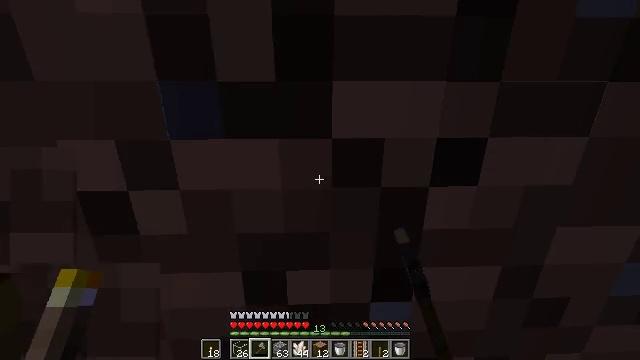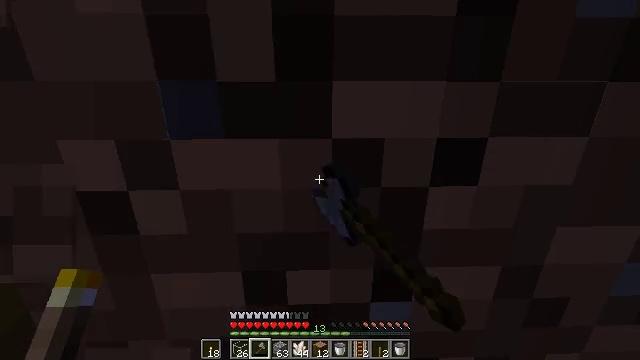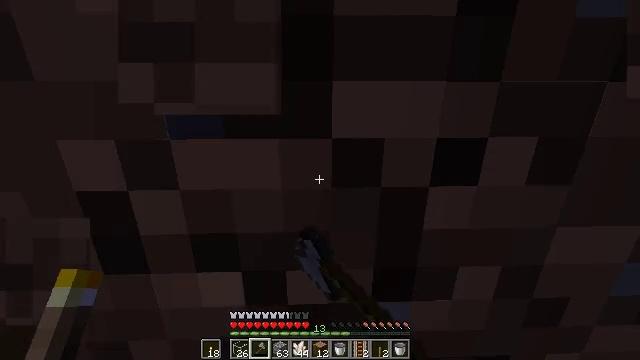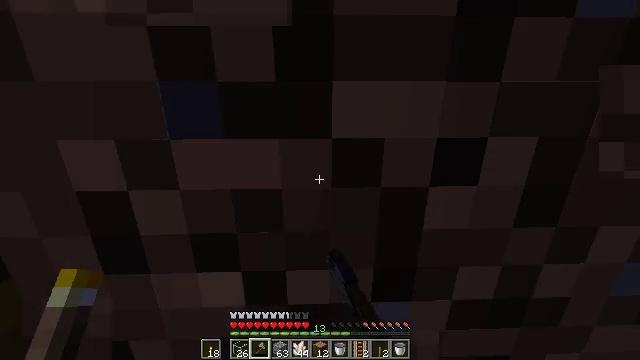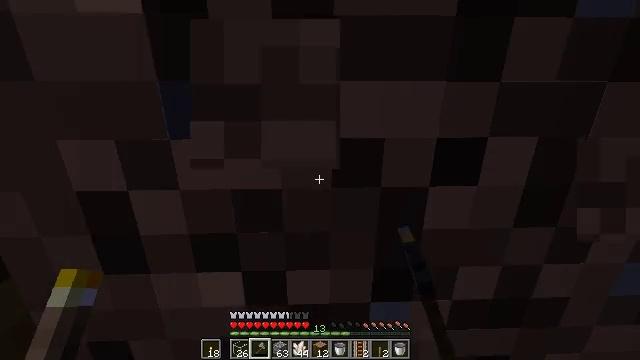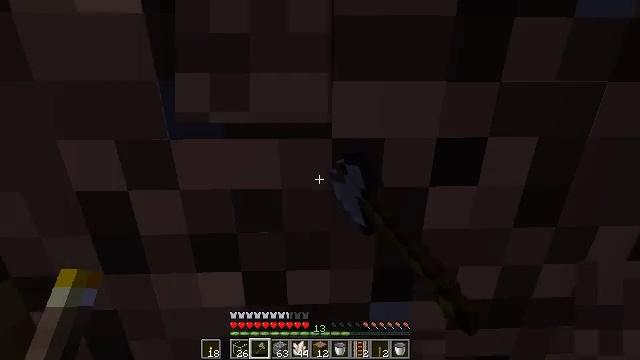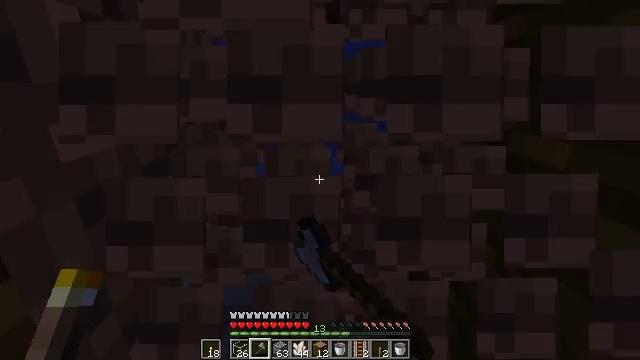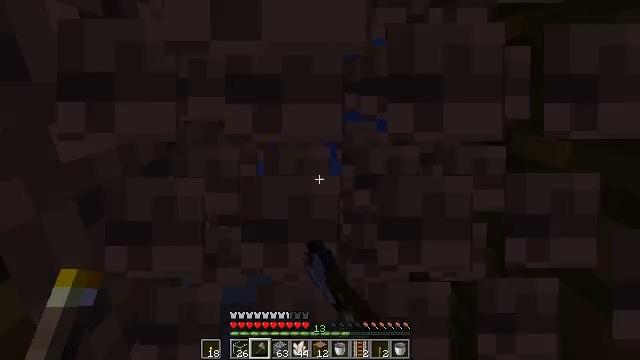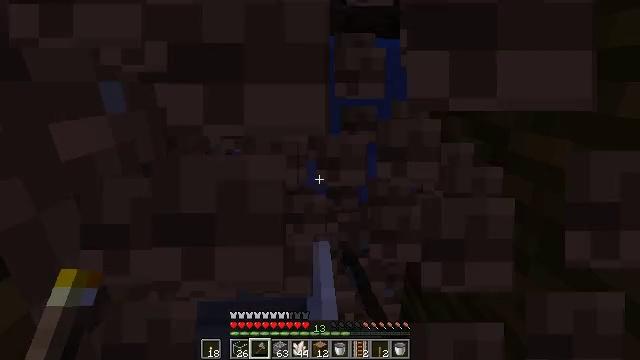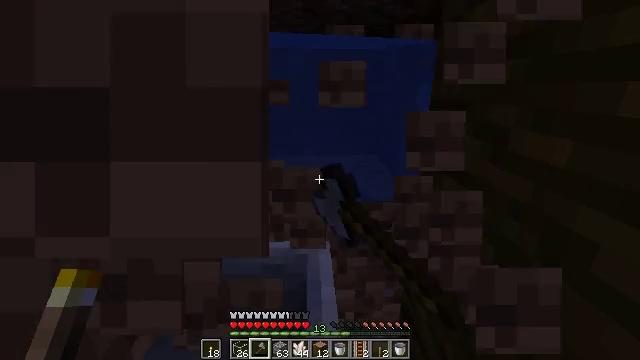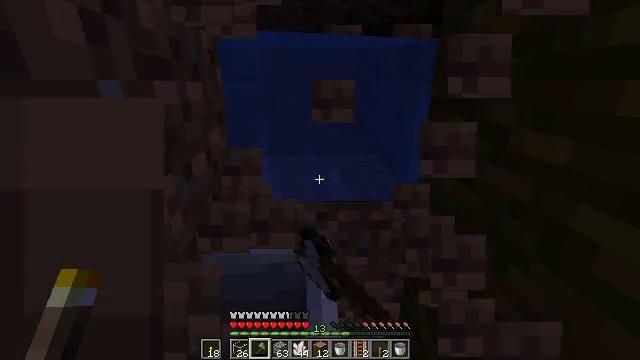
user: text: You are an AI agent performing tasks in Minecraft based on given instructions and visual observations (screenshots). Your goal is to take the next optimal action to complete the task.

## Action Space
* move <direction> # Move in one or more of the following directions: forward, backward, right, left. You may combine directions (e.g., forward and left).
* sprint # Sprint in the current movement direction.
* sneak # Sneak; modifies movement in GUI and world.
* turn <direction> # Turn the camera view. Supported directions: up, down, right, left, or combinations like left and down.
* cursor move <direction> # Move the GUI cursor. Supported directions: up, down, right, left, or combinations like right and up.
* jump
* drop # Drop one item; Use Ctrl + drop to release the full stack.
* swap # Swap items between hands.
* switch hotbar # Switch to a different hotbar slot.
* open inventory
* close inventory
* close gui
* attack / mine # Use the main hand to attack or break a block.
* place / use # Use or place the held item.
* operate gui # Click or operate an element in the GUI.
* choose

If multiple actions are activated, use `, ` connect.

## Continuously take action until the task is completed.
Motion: motion action
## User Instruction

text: Attack the ground to gather dirt.
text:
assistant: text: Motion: attack / mine
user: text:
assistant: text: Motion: attack / mine
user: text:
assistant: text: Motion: attack / mine
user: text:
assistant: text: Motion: attack / mine
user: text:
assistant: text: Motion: attack / mine
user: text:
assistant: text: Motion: attack / mine
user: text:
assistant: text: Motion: attack / mine
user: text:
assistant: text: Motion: attack / mine
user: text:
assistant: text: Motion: attack / mine
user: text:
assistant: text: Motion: attack / mine
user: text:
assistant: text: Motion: attack / mine